Interaction volume radius: 5 \u00c5
Interaction volume height: 25 \u00c5
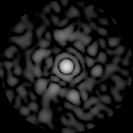
Disorder parameter: 0.8298